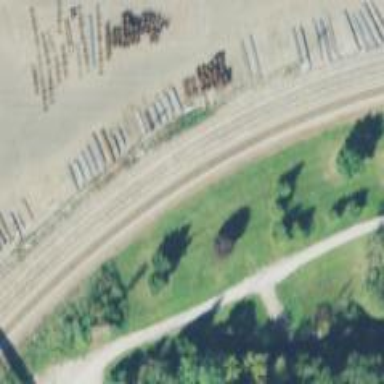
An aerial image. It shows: Railway siding for service.